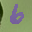
Label: 6